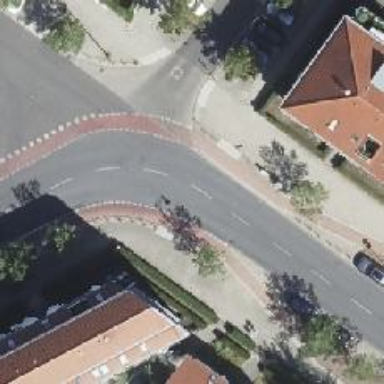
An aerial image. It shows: Unmarked crossing on footway.